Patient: sex M, age 74
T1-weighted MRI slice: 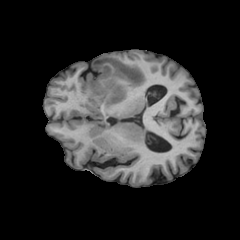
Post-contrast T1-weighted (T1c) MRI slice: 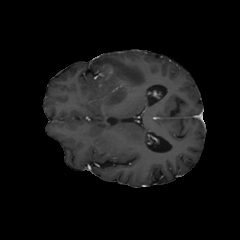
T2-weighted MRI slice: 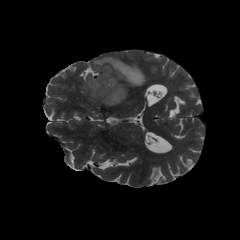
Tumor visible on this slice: yes
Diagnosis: Glioblastoma, IDH-wildtype
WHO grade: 4